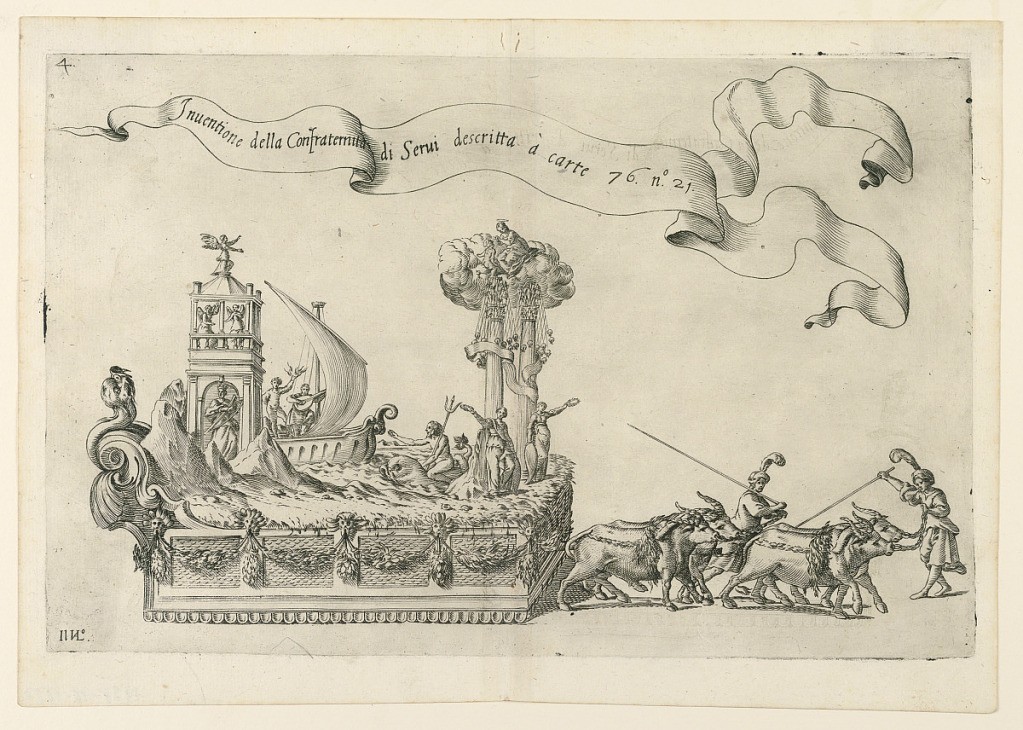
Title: Print
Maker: Giovanni Luigi Valesio, Italian, ca. 1583 - 1633
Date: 1619
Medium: Paper
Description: Horizontal rectangle. The carriage is driven by two pairs of cattle toward right. A ship and Neptune are displayed on the sea, a tower right King David and angels and the Virgin and Child on clouds over two columns, at the shore.